Interaction volume radius: 10 \u00c5
Interaction volume height: 15 \u00c5
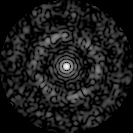
Disorder parameter: 0.8333